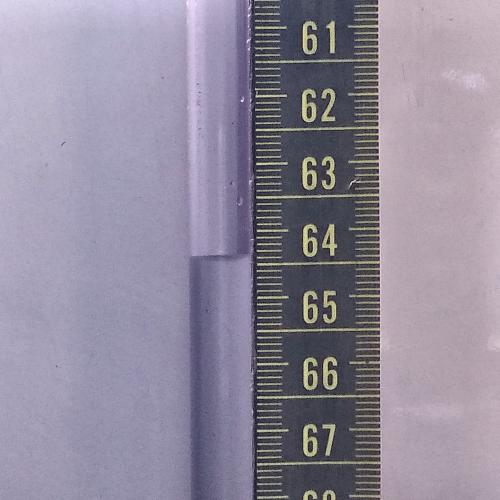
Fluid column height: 64.4 cm